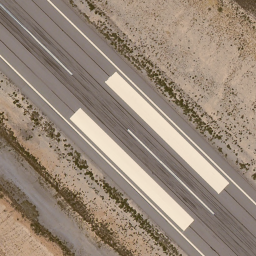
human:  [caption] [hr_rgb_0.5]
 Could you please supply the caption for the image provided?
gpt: A straight runway with some mark lines on it .

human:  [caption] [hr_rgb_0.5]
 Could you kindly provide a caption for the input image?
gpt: There are some mark lines on the straight runway .

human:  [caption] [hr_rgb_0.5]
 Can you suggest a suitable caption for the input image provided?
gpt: It is a straight runway with some mark lines on it .

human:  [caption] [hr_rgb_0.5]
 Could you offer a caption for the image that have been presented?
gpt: It is a straight runway with some white mark lines on it .

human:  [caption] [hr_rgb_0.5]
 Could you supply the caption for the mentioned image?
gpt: A straight runway with some white mark lines on it .